Current action and preconditions to check: trajectory_clear

Your task: For each precondition in the list above, predict whether it will hold at this action.

Consider the current scene as observed from the mobile robot's camera, and analyze the predicted future states of all dynamic agents (e.g., people, animals, vehicles, or any moving entities) within the NEXT SECOND.

IMPORTANT: Only answer "very likely" if you are absolutely certain—based on strong, clear evidence—that a dynamic agent will violate the precondition in the predicted future state. Do NOT answer "very likely" for unlikely, ambiguous, or low-probability risks.

Ask yourself for each precondition: Is there a high probability, with clear and convincing evidence, that the predicted future states of any dynamic agent will interfere with the predicted future state of the currently executing action within the NEXT SECOND, causing that precondition to fail?

Assess the risk level based on these predictions. Use "likely" or "very likely" if motions create a clear risk of interference.

Use "neutral" or "improbable" if agents are nearby but their predicted paths are clearly diverging or non-conflicting.

Failure Risk Categories: "very improbable", "improbable", "neutral", "likely", "very likely"

Answer Format: Output ONLY the probability_of_failure value from these categories: "very improbable", "improbable", "neutral", "likely", "very likely"

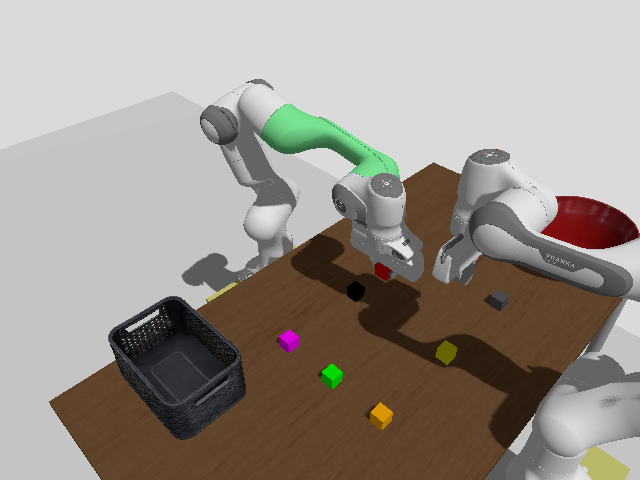

Answer: neutral